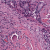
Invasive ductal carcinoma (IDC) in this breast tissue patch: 1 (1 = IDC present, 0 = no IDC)